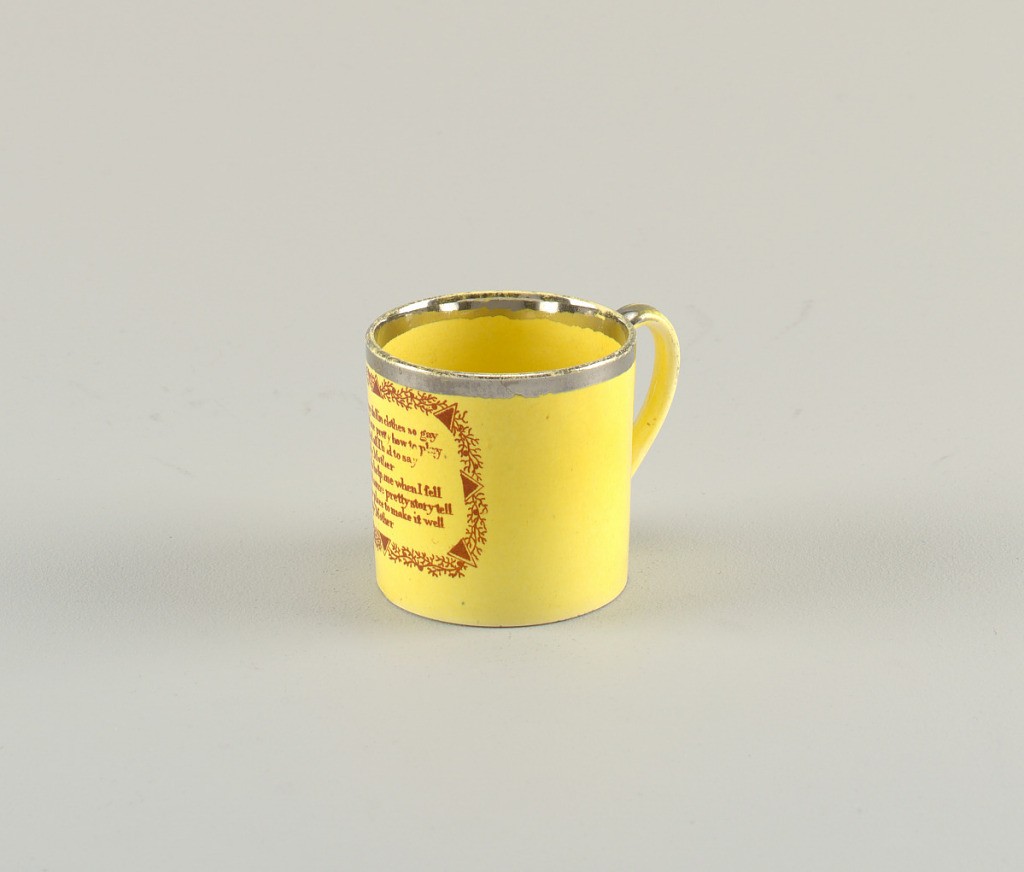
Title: Mug
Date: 18th–mid-19th century
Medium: earthenware
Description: "my mother"